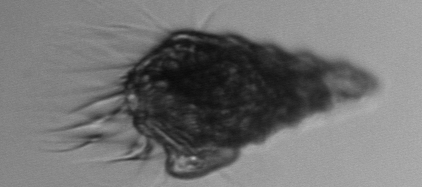
Label: Laboea_strobila